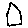
Label: hexagon